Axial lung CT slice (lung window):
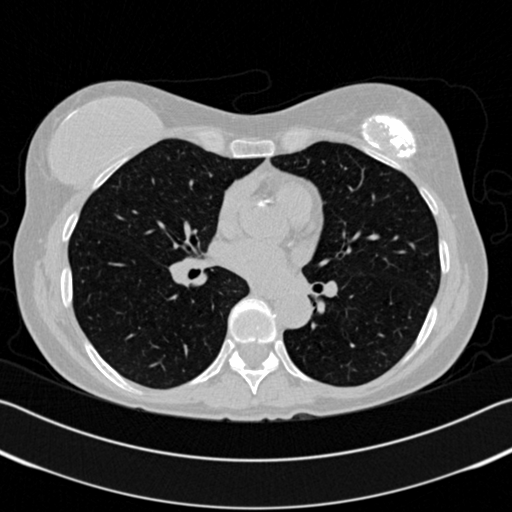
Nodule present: no